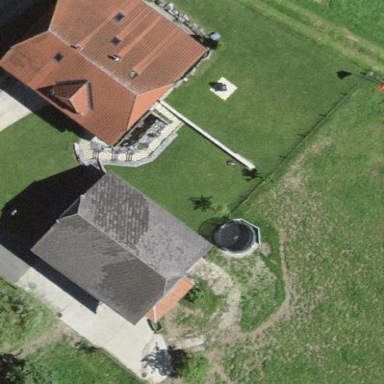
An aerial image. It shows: Shed.